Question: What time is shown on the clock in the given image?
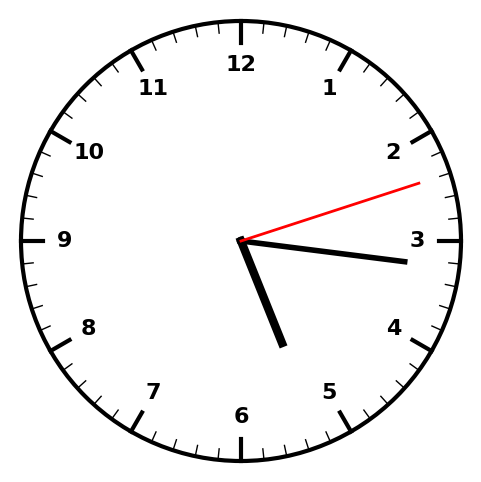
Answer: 05:16:12